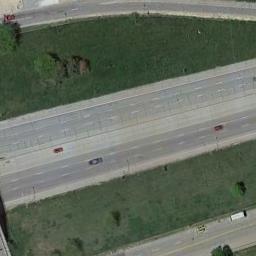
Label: freeway